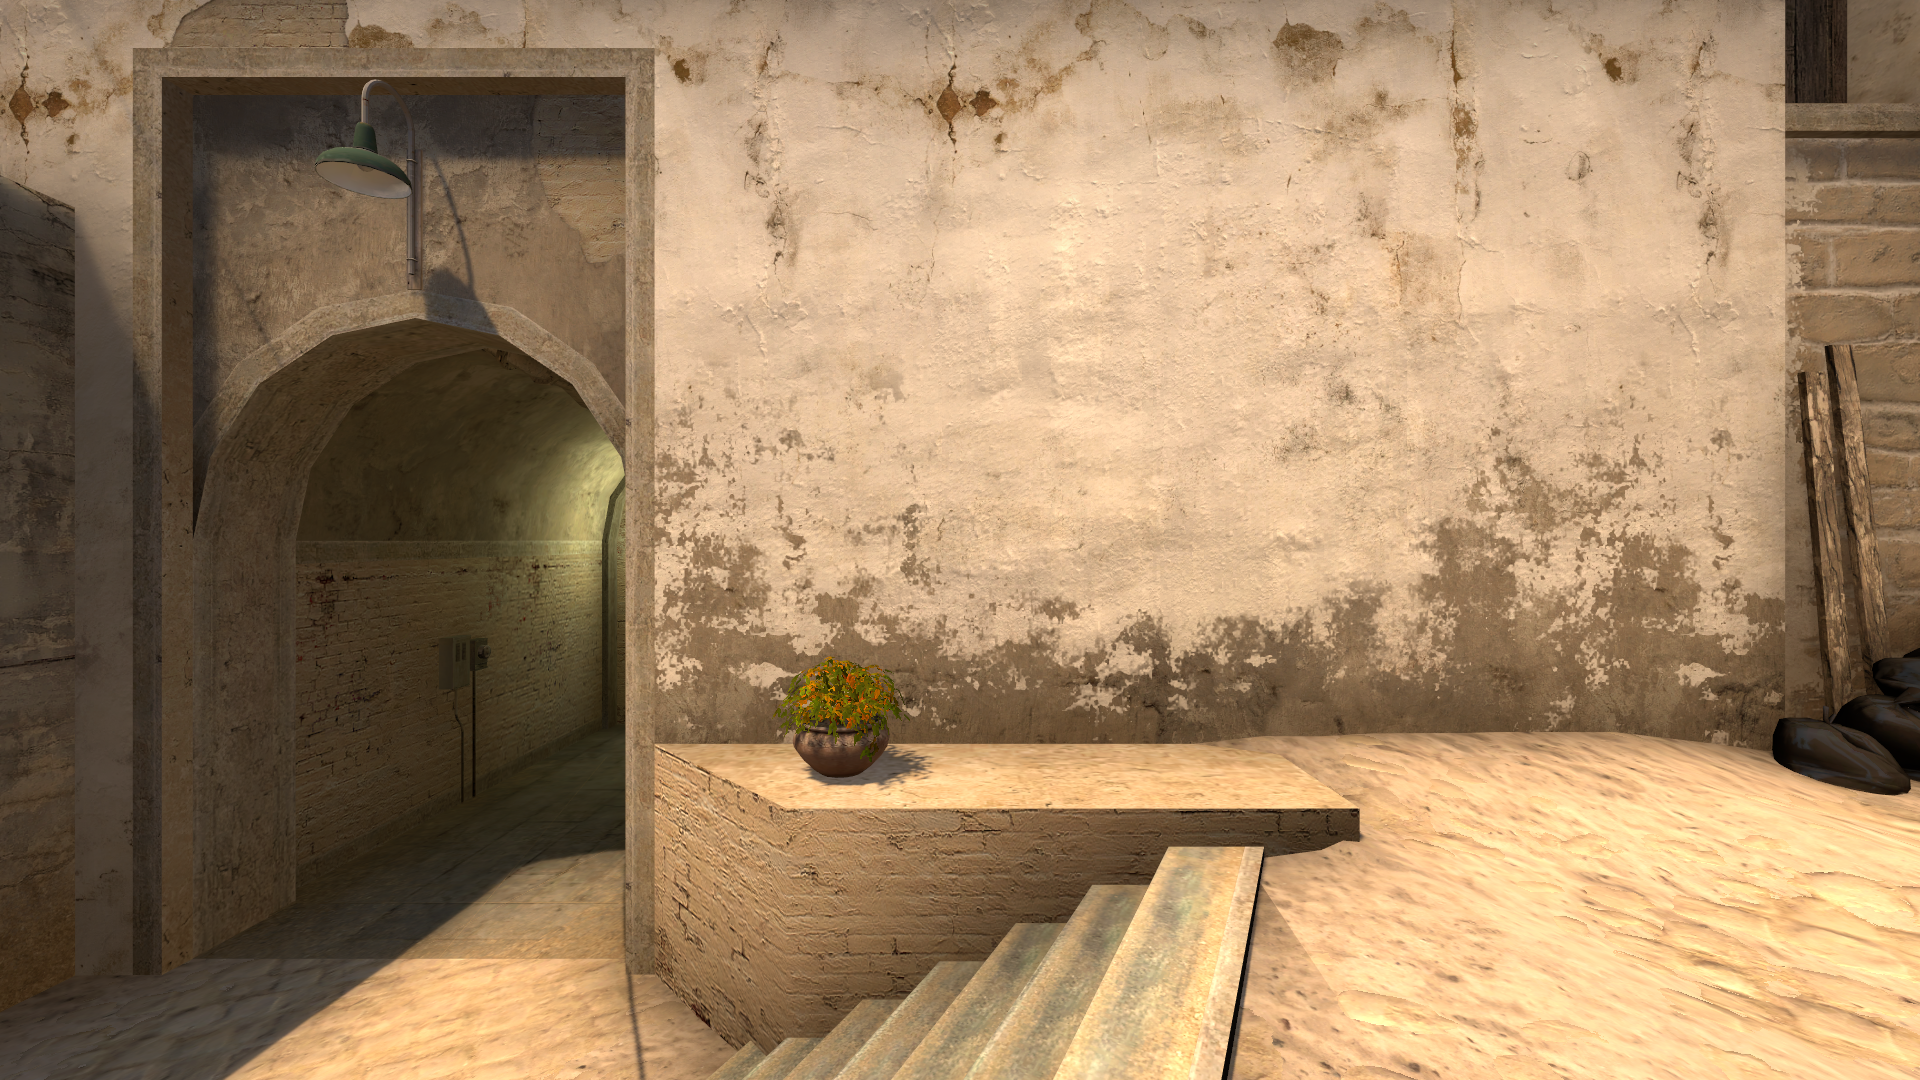
Map: de_mirage